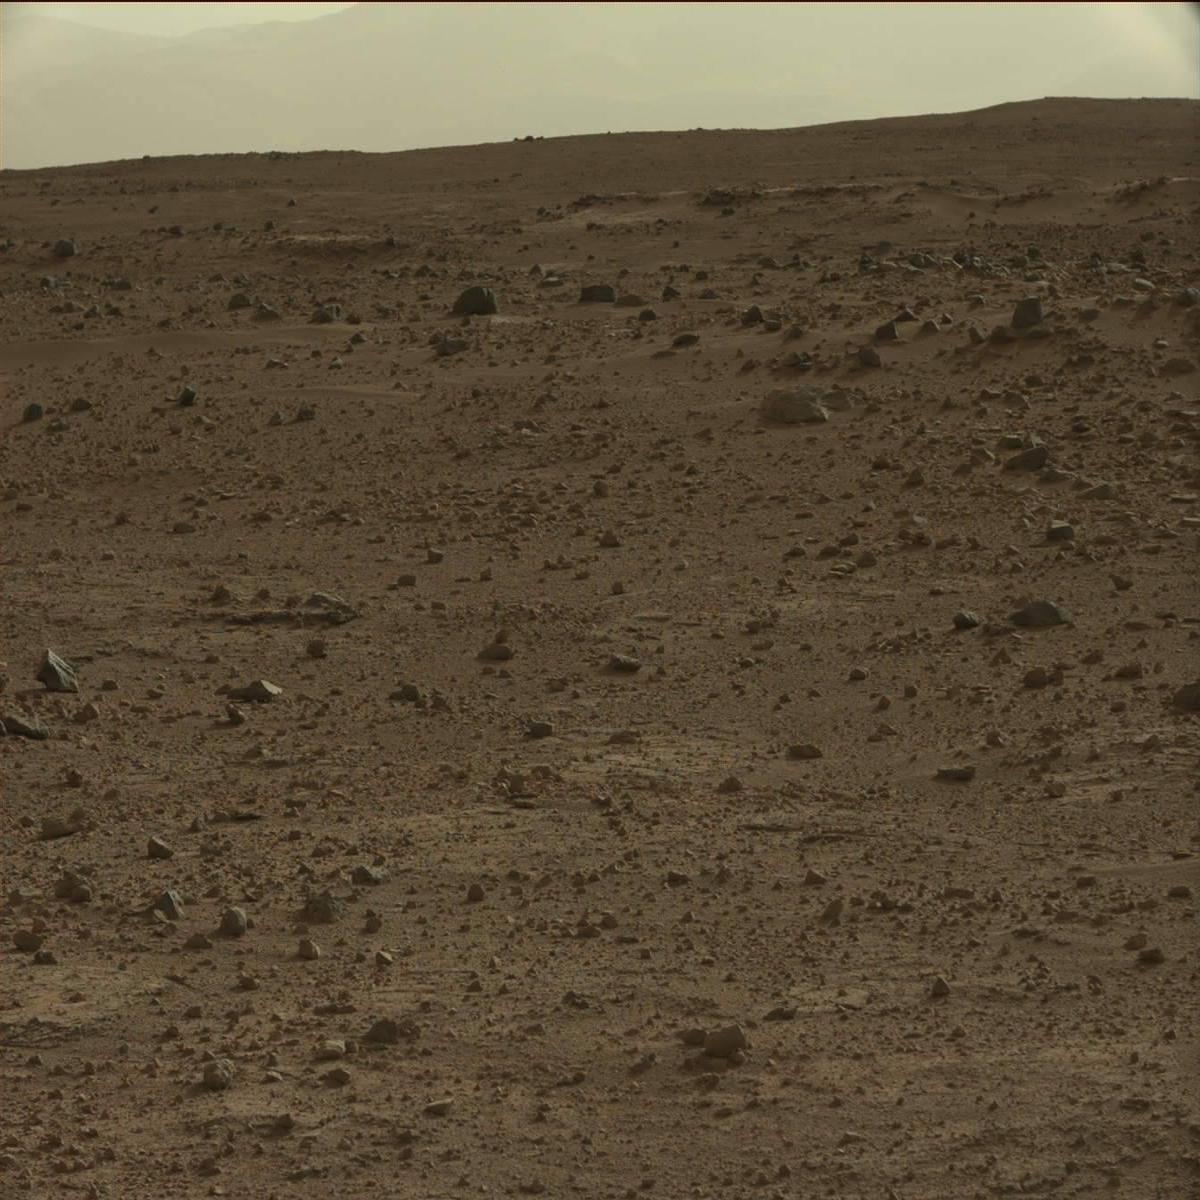
Terrain classes present: Bedrock, Ridge, Rock, Sand / Soil, Sky